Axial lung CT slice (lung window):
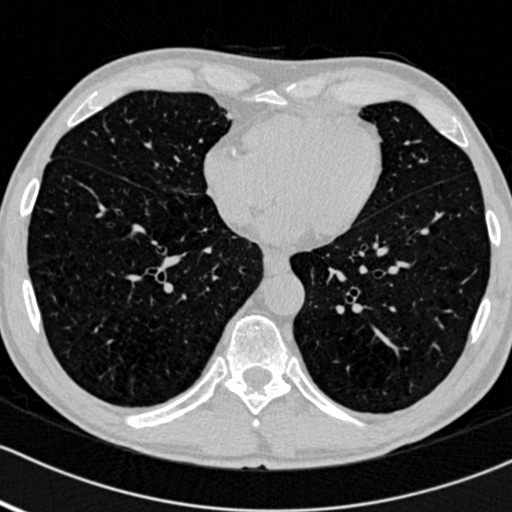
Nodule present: no